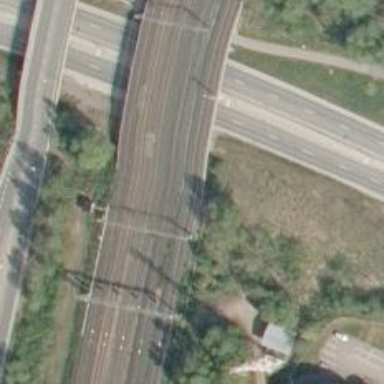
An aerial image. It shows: Railway with continuous electrified contact lines.